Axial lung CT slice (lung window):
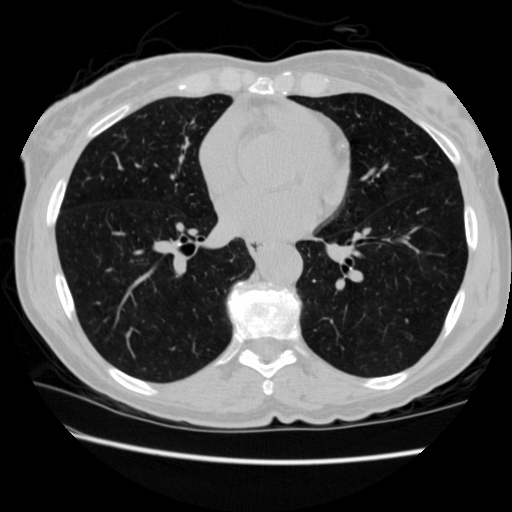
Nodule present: no